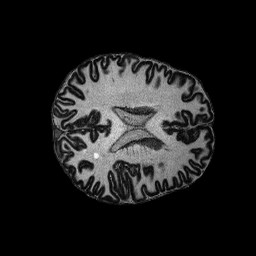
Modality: MP2RAGE
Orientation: axial